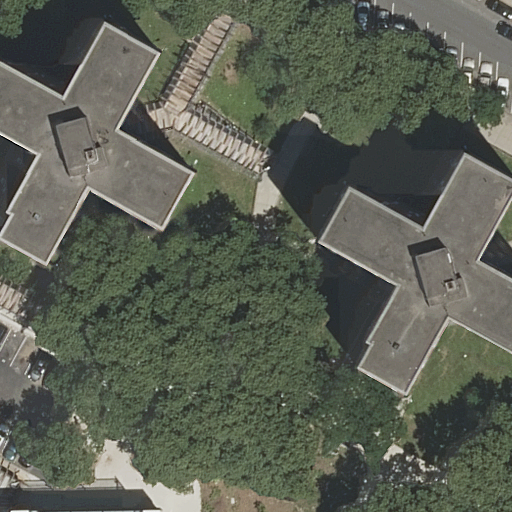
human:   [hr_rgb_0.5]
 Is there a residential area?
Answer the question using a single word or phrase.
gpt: yes

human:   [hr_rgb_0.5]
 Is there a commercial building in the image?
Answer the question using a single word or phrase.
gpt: no

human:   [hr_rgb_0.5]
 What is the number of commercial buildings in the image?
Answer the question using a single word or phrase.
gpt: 0

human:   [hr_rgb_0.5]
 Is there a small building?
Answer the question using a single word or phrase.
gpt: yes

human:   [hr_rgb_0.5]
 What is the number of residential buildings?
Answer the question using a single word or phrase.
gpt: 2

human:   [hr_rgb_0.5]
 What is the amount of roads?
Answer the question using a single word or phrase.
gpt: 2

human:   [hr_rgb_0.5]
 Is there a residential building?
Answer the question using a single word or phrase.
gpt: yes

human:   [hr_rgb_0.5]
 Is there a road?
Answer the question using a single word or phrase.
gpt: yes

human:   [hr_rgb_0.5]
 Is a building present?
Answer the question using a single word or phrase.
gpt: yes

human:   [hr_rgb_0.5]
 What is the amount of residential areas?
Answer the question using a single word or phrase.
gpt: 1

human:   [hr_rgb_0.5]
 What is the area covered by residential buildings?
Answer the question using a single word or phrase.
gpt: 1028m2

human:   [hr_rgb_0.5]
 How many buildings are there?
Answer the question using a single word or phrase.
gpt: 3

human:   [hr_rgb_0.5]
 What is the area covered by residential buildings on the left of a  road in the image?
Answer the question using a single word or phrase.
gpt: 947m2

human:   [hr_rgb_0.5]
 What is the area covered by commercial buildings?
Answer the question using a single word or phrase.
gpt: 0m2

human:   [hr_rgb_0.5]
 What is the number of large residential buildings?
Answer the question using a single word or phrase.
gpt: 1

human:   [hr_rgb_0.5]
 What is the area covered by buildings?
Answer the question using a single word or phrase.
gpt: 5407m2

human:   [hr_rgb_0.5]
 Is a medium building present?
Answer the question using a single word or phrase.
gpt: no

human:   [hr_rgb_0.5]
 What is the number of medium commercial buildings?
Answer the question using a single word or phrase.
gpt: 0

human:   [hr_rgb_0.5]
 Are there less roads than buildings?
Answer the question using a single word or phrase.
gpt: yes

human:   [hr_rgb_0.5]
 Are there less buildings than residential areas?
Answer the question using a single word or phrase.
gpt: no

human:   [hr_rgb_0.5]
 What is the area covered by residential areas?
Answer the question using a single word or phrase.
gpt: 325m2

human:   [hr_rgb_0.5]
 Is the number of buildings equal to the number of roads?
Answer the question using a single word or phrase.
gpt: no

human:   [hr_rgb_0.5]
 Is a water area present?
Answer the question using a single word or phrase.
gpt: no

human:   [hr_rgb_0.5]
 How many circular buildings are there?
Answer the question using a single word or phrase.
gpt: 0

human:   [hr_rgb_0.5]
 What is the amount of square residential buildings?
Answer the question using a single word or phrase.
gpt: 0

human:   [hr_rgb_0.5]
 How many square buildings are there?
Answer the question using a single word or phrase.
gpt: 0

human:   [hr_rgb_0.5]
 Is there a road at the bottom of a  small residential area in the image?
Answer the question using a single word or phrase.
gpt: no

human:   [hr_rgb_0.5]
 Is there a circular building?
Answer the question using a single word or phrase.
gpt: no

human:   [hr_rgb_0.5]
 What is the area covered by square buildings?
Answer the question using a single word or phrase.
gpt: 0m2

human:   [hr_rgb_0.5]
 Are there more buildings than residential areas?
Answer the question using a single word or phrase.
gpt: yes

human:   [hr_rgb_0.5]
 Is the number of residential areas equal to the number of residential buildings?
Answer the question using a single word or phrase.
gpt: no

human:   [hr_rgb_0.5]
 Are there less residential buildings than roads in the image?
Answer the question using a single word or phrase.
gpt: no

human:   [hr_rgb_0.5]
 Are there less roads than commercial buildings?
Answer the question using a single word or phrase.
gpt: no

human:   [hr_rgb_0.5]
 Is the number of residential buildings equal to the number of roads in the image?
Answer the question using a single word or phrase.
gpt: yes

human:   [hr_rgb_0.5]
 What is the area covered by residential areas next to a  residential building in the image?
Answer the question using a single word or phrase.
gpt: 325m2

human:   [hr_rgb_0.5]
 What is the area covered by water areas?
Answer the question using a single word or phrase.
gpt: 0m2

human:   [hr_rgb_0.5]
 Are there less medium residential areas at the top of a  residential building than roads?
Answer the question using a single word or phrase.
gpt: yes

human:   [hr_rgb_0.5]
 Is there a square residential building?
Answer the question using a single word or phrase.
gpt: no

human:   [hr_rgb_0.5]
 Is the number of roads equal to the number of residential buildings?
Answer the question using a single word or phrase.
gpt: yes

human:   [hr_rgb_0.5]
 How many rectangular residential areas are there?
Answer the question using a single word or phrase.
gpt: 1

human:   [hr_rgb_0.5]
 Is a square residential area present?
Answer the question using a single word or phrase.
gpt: no

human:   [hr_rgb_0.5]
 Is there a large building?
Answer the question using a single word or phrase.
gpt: yes

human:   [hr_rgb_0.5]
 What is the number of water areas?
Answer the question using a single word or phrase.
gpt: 0

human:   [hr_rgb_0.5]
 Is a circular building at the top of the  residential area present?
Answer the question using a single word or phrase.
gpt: no

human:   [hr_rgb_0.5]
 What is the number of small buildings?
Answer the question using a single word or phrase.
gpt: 1

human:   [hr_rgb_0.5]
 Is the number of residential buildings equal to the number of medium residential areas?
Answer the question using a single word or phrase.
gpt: no

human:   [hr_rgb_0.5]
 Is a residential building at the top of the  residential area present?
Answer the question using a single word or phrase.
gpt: yes

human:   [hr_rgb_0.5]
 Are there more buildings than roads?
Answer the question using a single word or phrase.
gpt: yes

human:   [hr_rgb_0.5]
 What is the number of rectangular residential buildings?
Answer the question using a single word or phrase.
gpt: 0

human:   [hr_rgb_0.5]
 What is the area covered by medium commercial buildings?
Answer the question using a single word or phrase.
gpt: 0m2

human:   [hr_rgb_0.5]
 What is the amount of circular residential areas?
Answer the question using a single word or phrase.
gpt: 0

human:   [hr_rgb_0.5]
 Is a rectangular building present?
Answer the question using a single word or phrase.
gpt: no

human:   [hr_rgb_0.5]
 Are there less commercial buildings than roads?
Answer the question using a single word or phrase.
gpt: yes

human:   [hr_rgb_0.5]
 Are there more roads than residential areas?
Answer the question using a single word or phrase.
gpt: yes

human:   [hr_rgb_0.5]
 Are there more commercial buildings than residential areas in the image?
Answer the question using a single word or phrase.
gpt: no

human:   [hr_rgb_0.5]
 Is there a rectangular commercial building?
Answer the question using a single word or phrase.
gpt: no

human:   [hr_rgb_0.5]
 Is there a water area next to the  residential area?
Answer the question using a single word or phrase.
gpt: no

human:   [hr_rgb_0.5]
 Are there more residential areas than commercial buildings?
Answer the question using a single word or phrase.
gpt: yes

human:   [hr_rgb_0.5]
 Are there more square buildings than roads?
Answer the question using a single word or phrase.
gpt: no

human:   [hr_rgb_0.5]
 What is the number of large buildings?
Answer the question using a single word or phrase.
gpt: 2

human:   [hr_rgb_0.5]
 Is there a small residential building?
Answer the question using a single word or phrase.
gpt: yes

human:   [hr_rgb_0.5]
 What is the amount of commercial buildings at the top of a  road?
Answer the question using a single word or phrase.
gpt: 0

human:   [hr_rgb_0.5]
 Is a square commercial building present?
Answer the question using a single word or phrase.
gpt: no

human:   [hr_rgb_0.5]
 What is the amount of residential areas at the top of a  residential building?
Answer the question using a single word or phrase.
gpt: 0